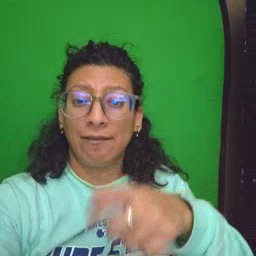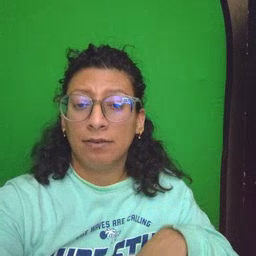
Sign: gift